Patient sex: F
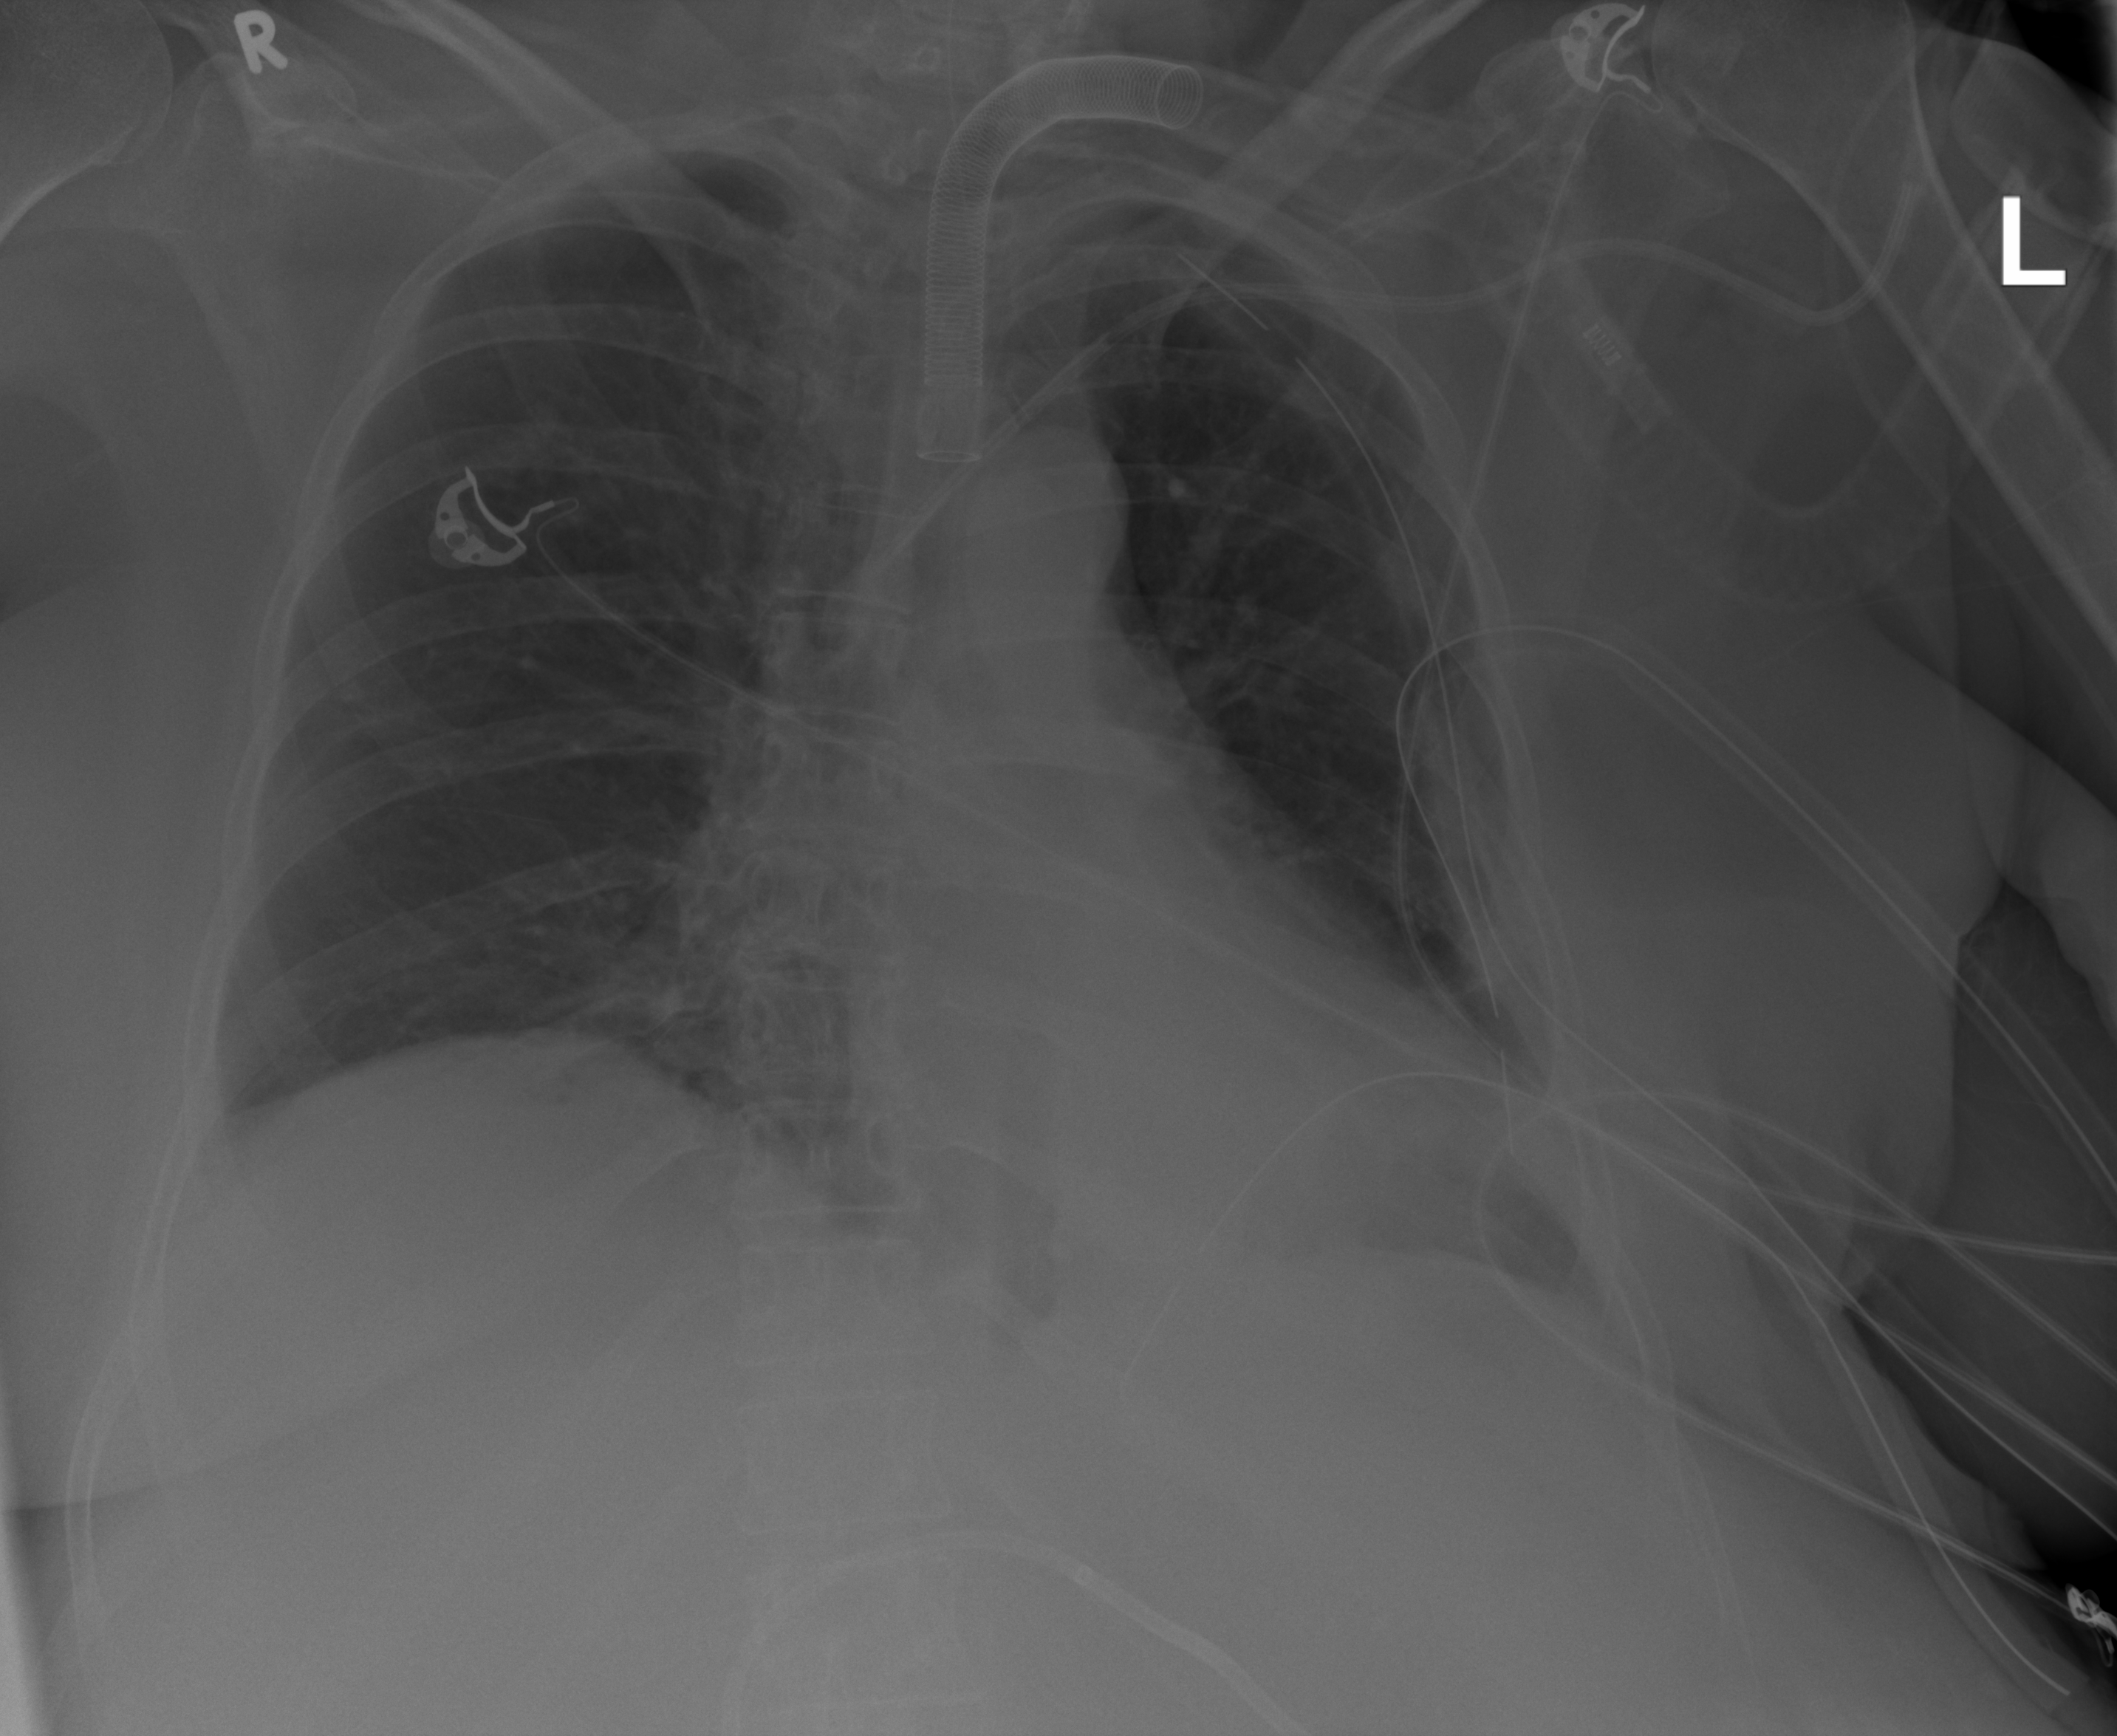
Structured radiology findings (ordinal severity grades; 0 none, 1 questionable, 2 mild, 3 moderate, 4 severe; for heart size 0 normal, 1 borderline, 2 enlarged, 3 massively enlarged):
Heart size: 2
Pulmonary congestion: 0
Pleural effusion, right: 2
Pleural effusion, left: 2
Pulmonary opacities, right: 0
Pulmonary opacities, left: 0
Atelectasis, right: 0
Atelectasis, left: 0